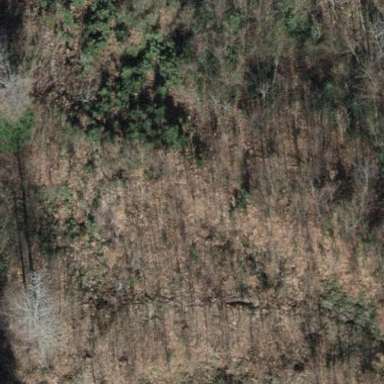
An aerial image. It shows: Patch of scrub vegetation.